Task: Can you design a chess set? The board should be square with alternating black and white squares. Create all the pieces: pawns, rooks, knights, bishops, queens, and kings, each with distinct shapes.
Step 927:
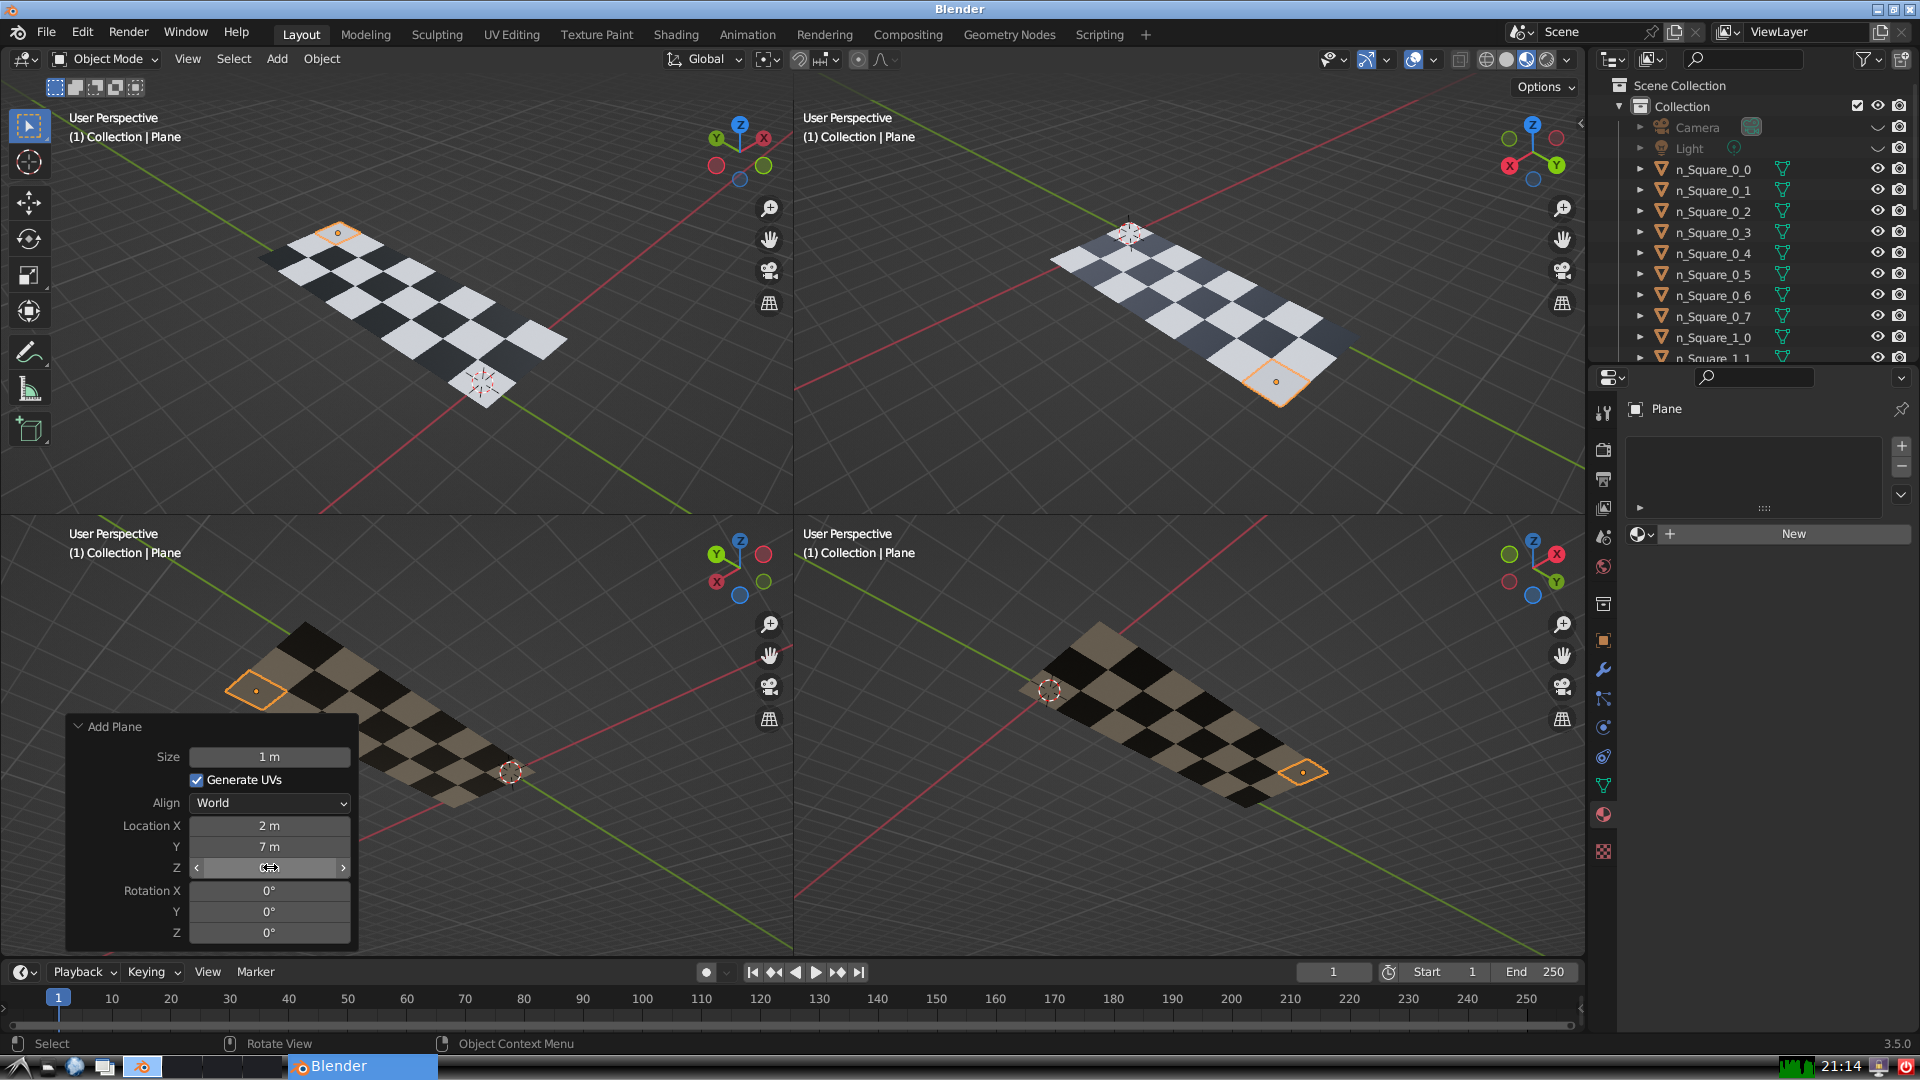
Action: {"mouse_move": [960, 540]}